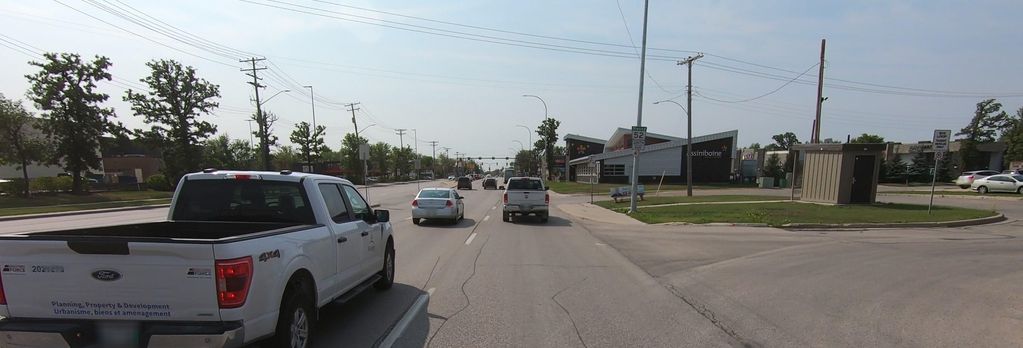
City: winnipeg